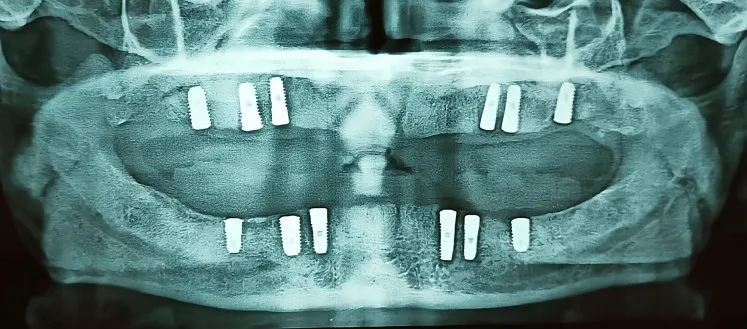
Radiograph showing six implants each in maxilla and mandibular arch.
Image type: radiology (x_ray)